Question: Topic of the image
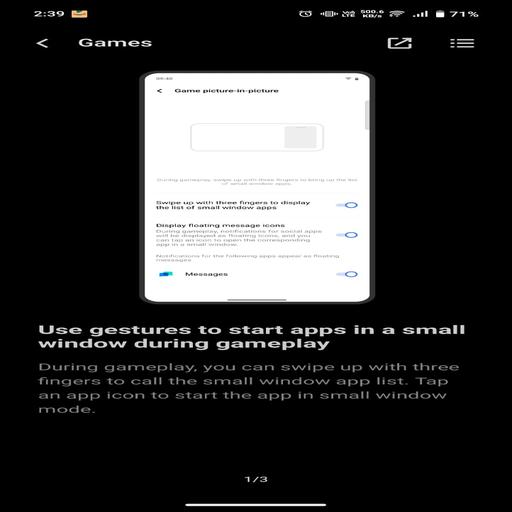
Answer: Games app